Aerial crown-view tile of a tropical tree (Barro Colorado Island, Panama), acquired 20250818:
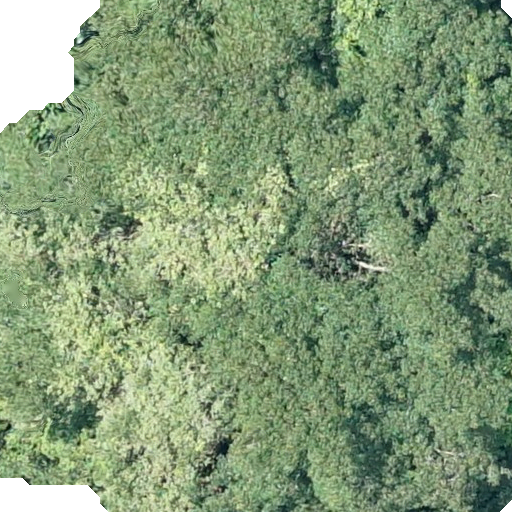
Species: Hura crepitans
GBIF accepted scientific name: Hura crepitans
Crown area: 501.412 m²